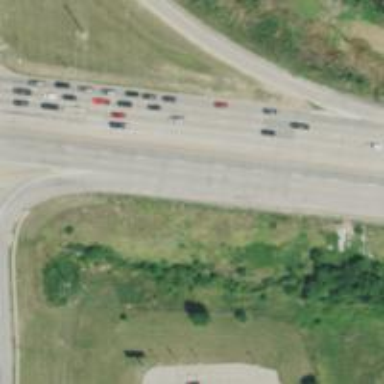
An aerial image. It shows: Primary highway.